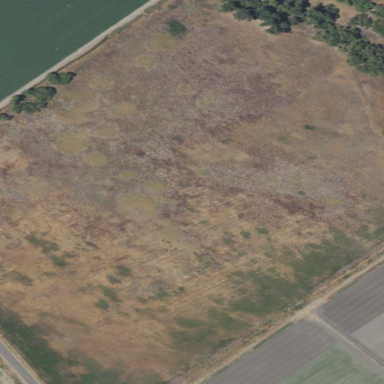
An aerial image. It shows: Meadow serving as grazing land.